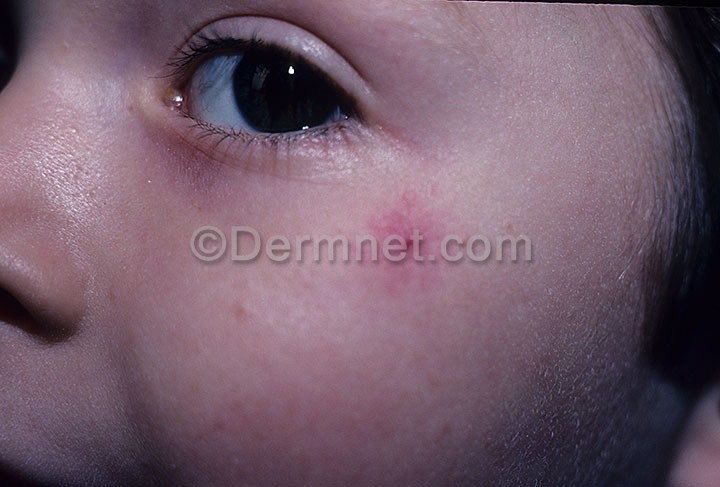
Disease: Vascular Tumors